Field crop: maize
Growth stage: 2
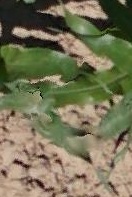
Species: maize